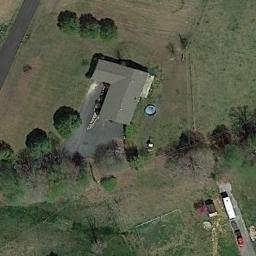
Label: sparse_residential